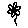
Label: flower